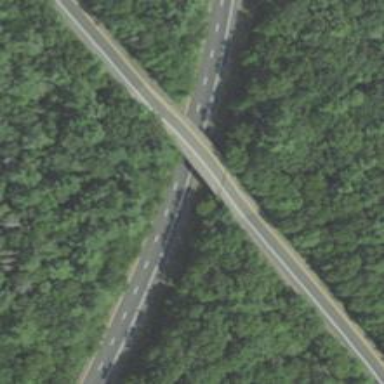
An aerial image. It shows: Motorway link bridge.